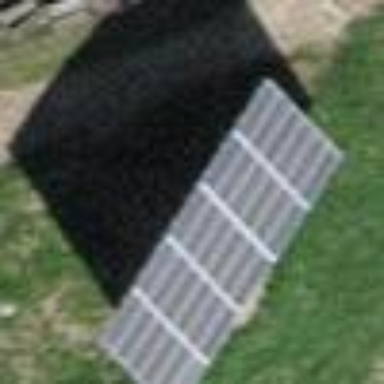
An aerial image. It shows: Solar power plant.